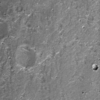
Label: not_dusty